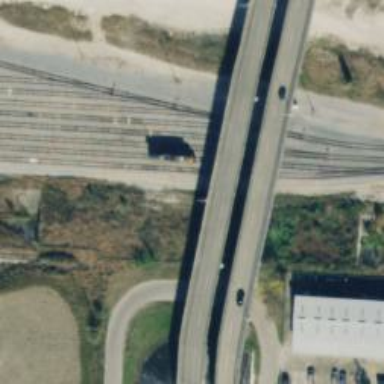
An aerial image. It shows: Railway yard.